Question: In Twitter Bootstrap 3, given this glyphicon span:
'''
<span class="glyphicon glyphicon-home">&nbsp;Home</span>
'''
the word 'Home' is rendered in standard sans serif instead of the font of the parent tag.
How can I assign an arbitrary font family to the text inside the span, and still render the icon correctly?
Of course I could move the text outside of the span, but then the '&nbsp;' would not be honored, would it? Regardless, from a semantic standpoint it would seem reasonable to keep the text described by the icon inside the span.
Here's an example:

That's how Chrome renders the following:
'''
<h1>
<span class="glyphicon glyphicon-check"></span>&nbsp;Scoring
<span class="glyphicon glyphicon-home"> Home</span>
</h1>
'''
The first span is how I want it to look, but is semantically wrong (IMOHO), while the second looks just wrong.
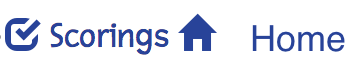
Answer: Since the icons are inserted using the ':before' pseudo-element you can make it so that the glyphicon font only applies to that instead of the actual element:
'''
.glyphicon {
font-family: inherit;
}
.glyphicon:before{
font-family:'Glyphicons Halflings';
}
'''
<URL>